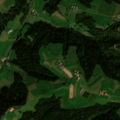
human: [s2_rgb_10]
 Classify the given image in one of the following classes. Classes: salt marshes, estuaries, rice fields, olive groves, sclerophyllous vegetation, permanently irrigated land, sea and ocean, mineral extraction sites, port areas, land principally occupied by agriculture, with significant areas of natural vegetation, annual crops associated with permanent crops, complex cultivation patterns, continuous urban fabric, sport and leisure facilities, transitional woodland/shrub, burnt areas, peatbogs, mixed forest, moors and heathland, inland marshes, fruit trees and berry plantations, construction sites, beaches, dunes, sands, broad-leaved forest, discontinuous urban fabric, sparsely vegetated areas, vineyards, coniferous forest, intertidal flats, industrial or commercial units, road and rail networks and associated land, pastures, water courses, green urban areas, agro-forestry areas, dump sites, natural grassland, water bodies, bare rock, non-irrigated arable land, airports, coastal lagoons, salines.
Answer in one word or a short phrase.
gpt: pastures, coniferous forest, transitional woodland/shrub